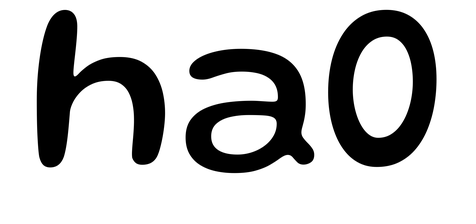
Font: Gluten_Regular